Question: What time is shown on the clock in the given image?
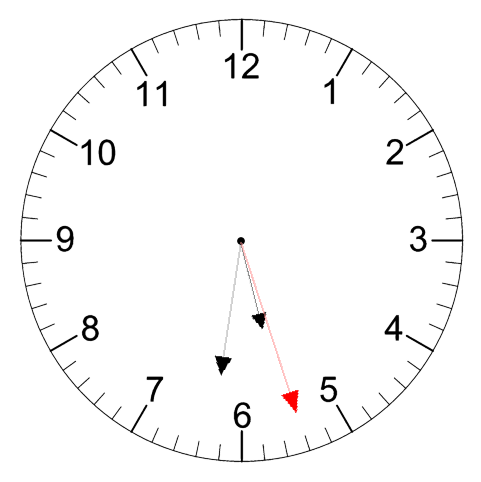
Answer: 05:31:27